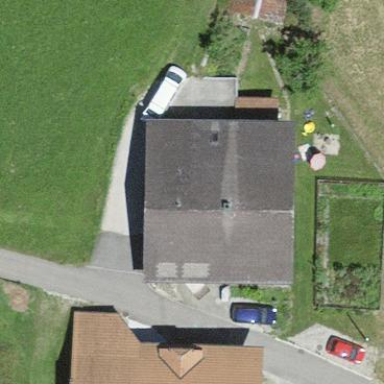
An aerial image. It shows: Farm building.